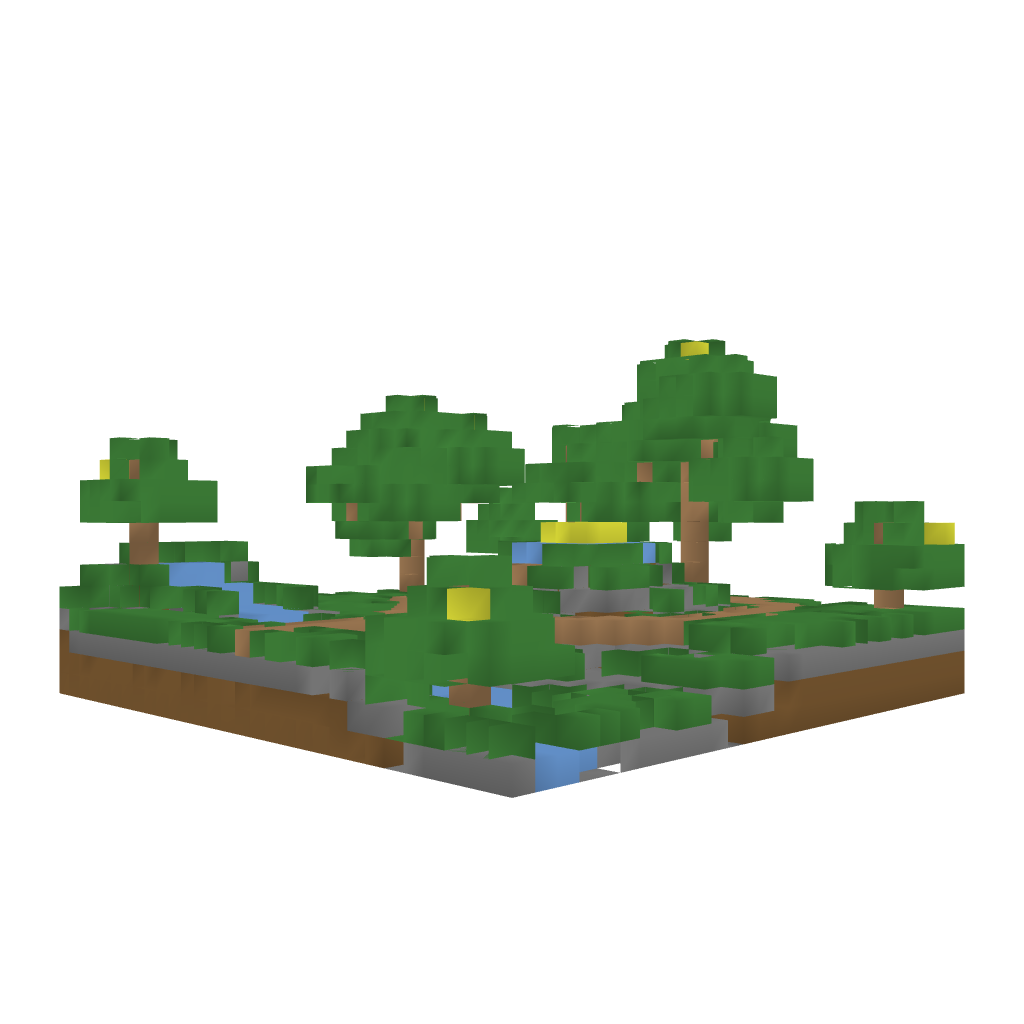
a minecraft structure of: Grden with WIther Platform 3 blocks of earth and lot of green trees